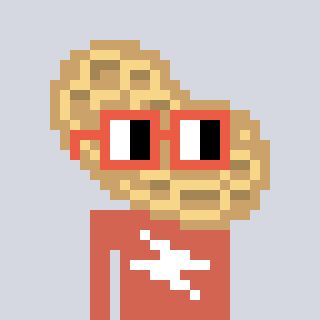
a pixel art character with square orange glasses, a peanut-shaped head and a peachy-colored body on a cool background